Question: I am working on a project using Netbeans with Glassfish 3.1 and am trying to implement LDAP authorization. To do so, I also have an LDAP-enabled Apache2 server using mod_jk. The gist is, when an user visits any page on the site in the /sng/ directory, the Apache server should ask for credentials and forward the user to the Glassfish server that is running that part of the site.
Apache is properly queueing for, and accepting, LDAP credentials and then forwarding the user to the appropriate area. But it seems that the REMOTE_USER variable is either not being set by Apache and/or not sent by mod_jk. Related configuration files and code snippets follow:
'''
<Location />
AuthBasicProvider ldap
AuthLDAPURL ldap://mainframe/ou=People,dc=dtch,dc=com?uid?sub
AuthzLDAPAuthoritative off
AuthType Basic
AuthName "LDAP"
require valid-user
Options Indexes FollowSymLinks MultiViews +Includes
</Location>
'''
'''
JKWorersFile /path/to/workers.properties
JkShmFile /path/to/mod_jk.shm
JkLogFile /path/to/mod_jk.log
JkLogLevel info
JkOptions +ForwardKeySize +ForwardURICompat -ForwardDirectories
'''
'''
worker.list=worker1
worker.worker1.port=8009
worker.worker1.host=127.0.0.1
worker.worker1.type=ajp13
'''
'''
...
JkMount /*.jsp worker1
JkMount /sng/* worker1
'''
'''
<filter>
<filter-name>RemoteUser</filter-name>
<filter-class>path.to.RemoteUser</filter-class>
</filter>
<filter-mapping>
<filter-name>RemoteUser</filter-name>
<url-pattern>/*</url-pattern>
<dispatcher>REQUEST</dispatcher>
</filter-mapping>
'''
'''
//...
public void doFilter( ServletRequest request, ServletResponse response, FilterChain chain )
throws IOException, ServletException
{
if( request instanceof HttpServletRequest )
{
HttpServletRequest httpServletRequest = ( HttpServletRequest )request;
String username = httpServletRequest.getHeader( "REMOTE_USER" );
if( username == null )
{
// enter here every time
}
// ...
}
//...
}
'''
Finally I have registered a listener in the Glassfish control panel:

In short, I have no idea why null is being returned constantly and my searches on the internet have been of no help. Thanks in advance for any input you may provide.
note: 'httpServletRequest.getRemoteUser( )' provides the same null result.
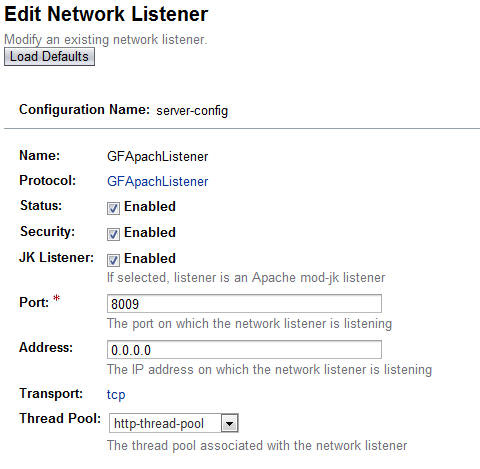
Answer: I was never able to retrieve a RemoteUser header, but I found a work-around in the form of the 'authorization' header. Using 'getHeader( "authorization" )' returned to me a string in the form of:
'''
Basic XXXX:YYYY
'''
Where X is the username, and Y the password of the user accessing the page through Apache/mod_jk.
The portion of the string following 'Basic ' (X:Y) was Base64 encoded, so after decoding it with <URL> I was finally provided with an username that I could use.